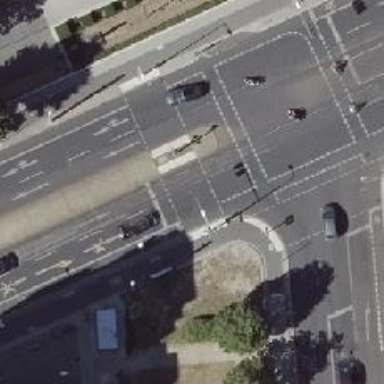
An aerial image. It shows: Secondary road with asphalt surface where no stopping is allowed on both sides for parking.